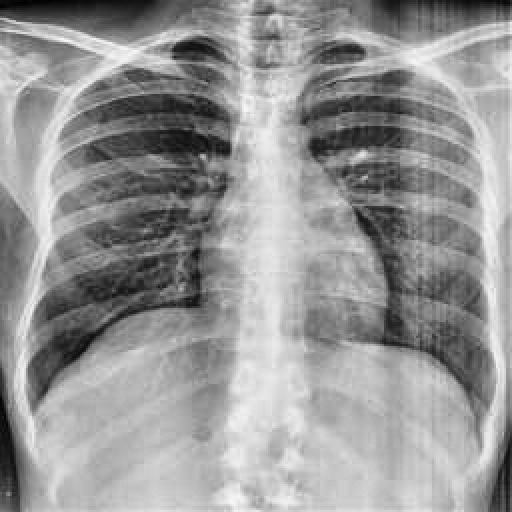
Finding: NORMAL